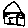
Label: house